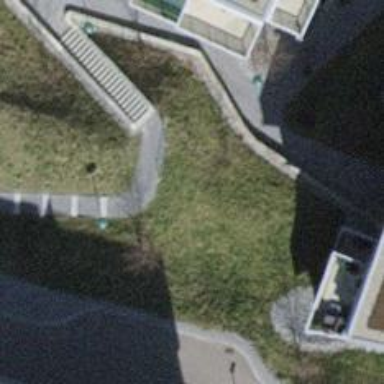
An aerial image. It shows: Steps with fine gravel surface.